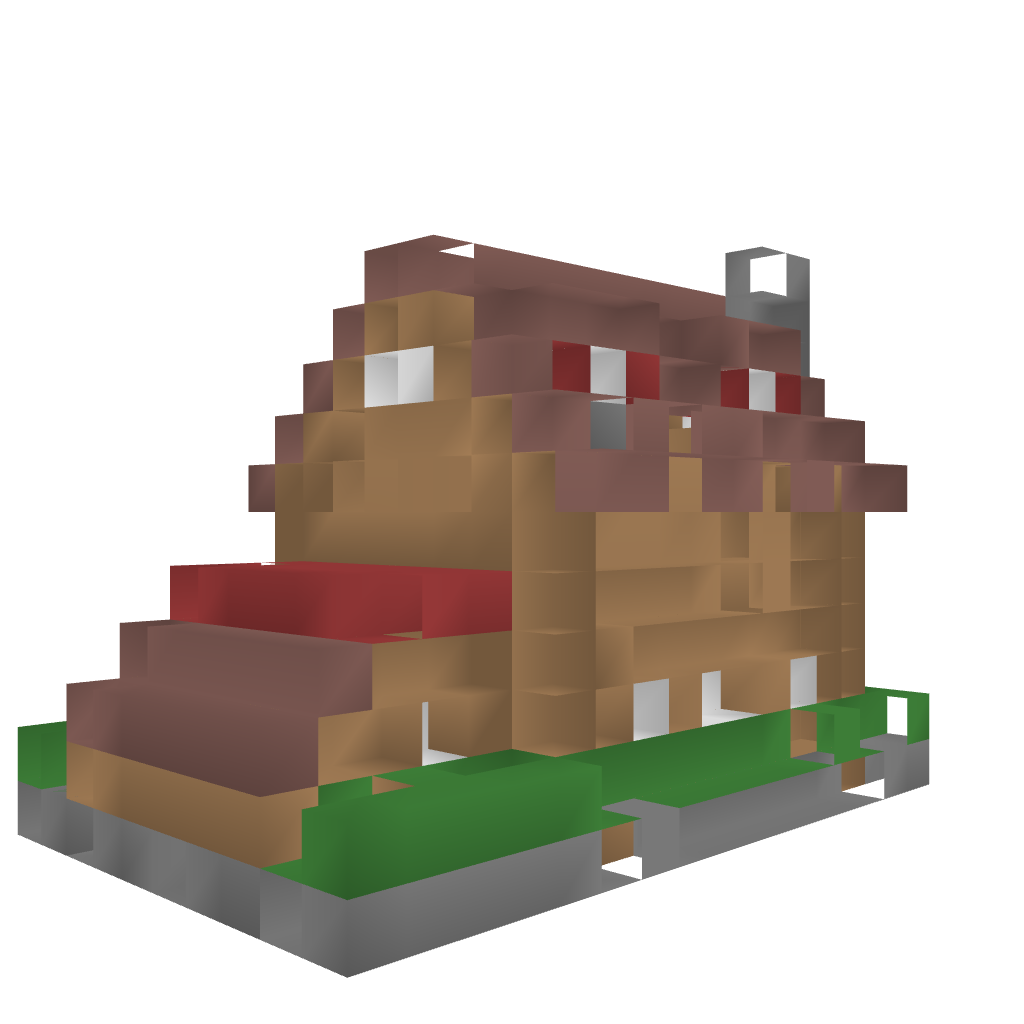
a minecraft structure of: Two Story House with Shed bad low quality